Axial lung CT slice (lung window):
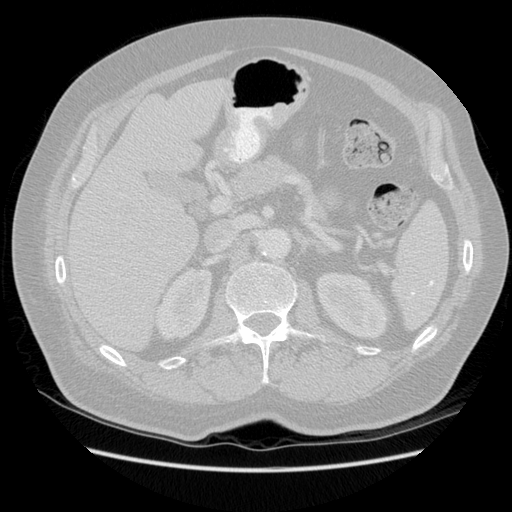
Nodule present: no